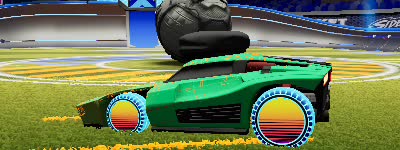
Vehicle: breakout